Interaction volume radius: 5 \u00c5
Interaction volume height: 25 \u00c5
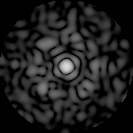
Disorder parameter: 0.8566